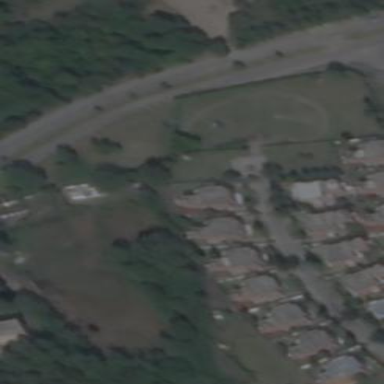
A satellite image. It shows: Park.